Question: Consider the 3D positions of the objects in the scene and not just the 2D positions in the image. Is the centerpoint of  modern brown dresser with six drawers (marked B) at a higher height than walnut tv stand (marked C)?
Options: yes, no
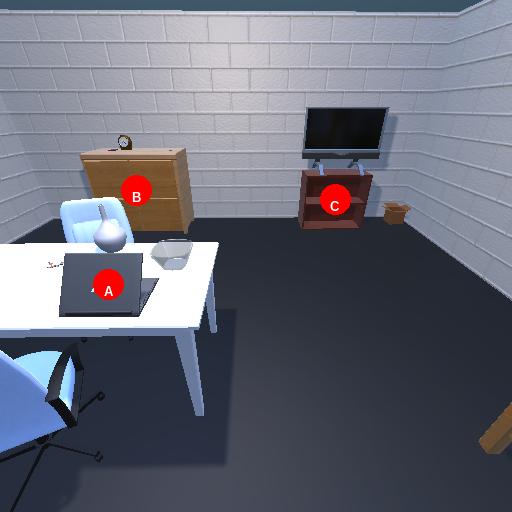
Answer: yes